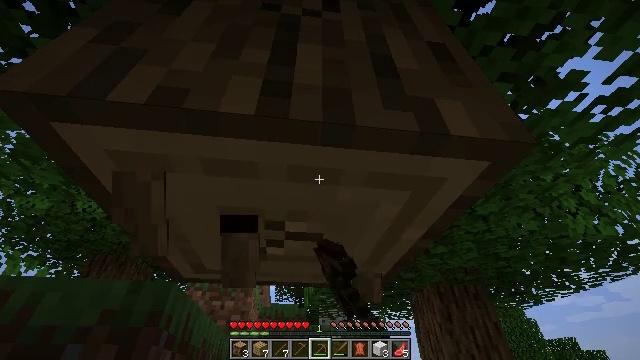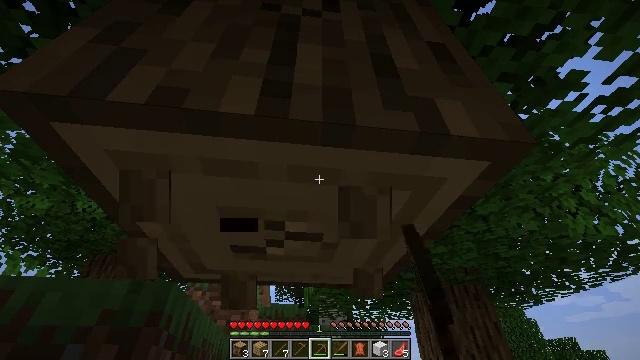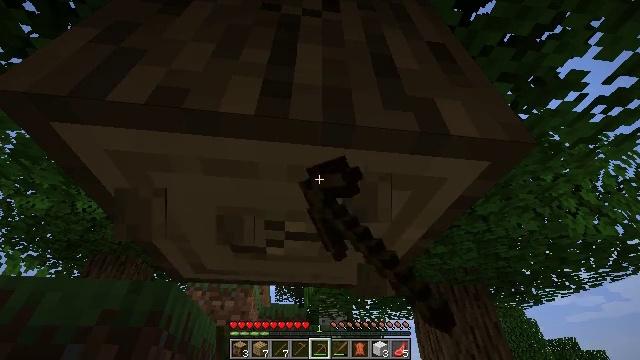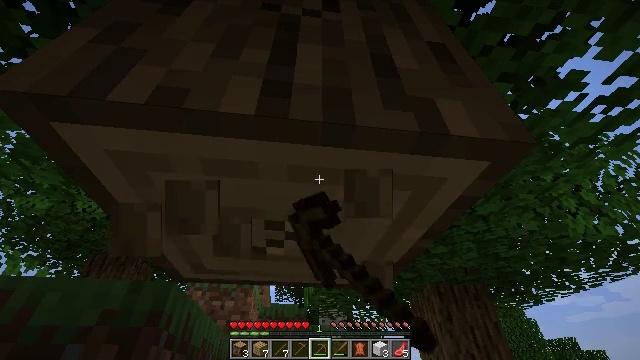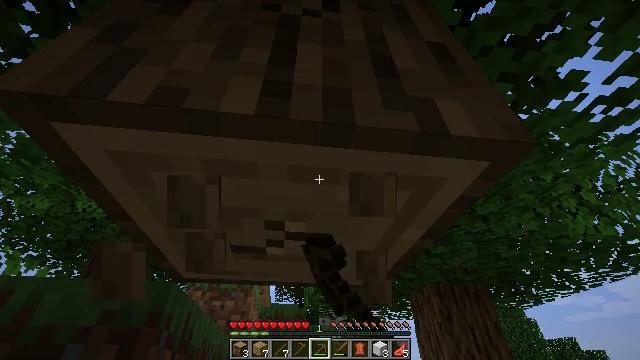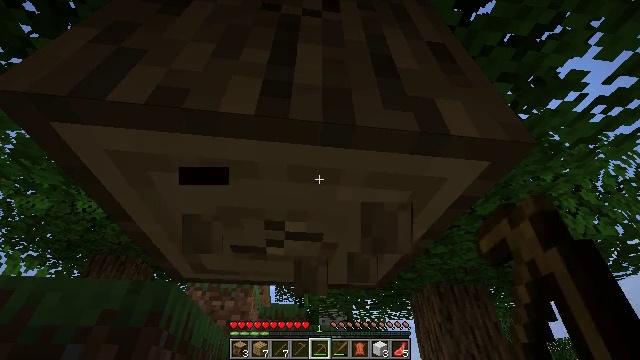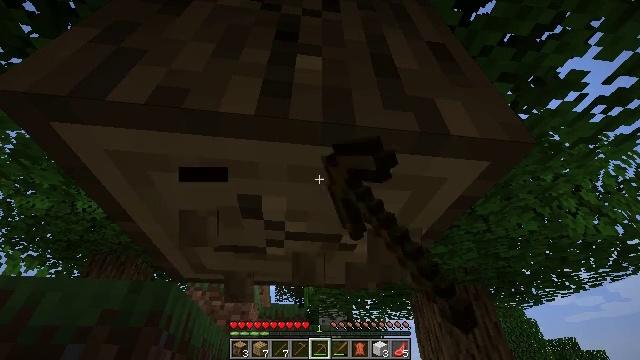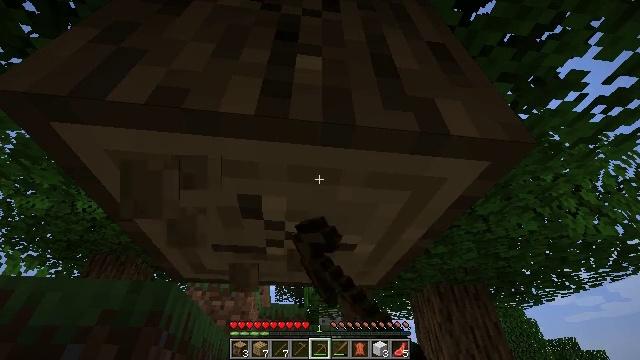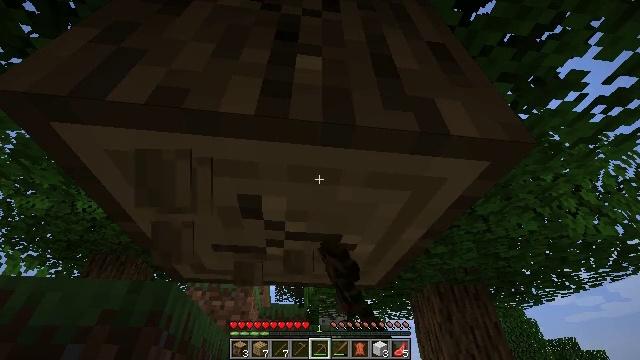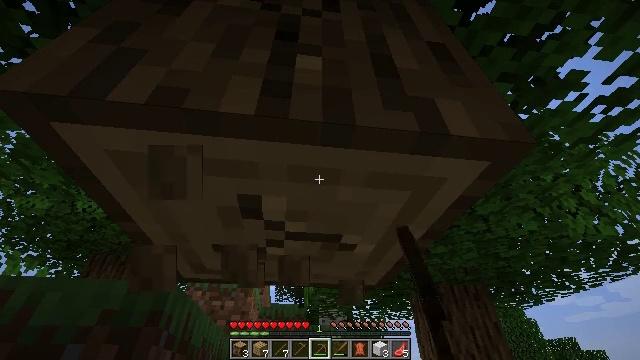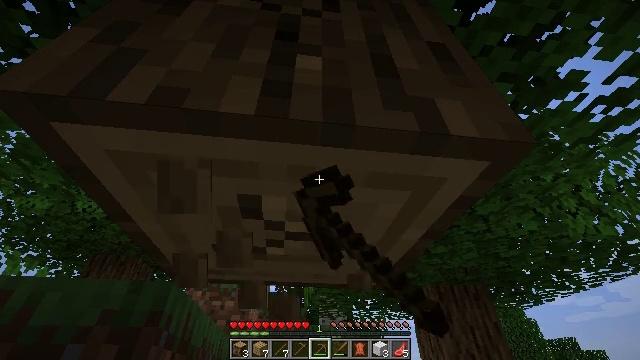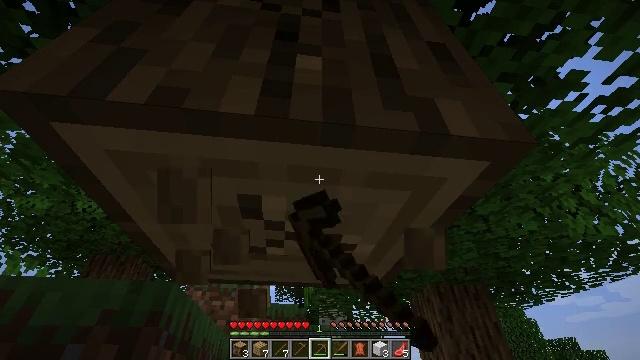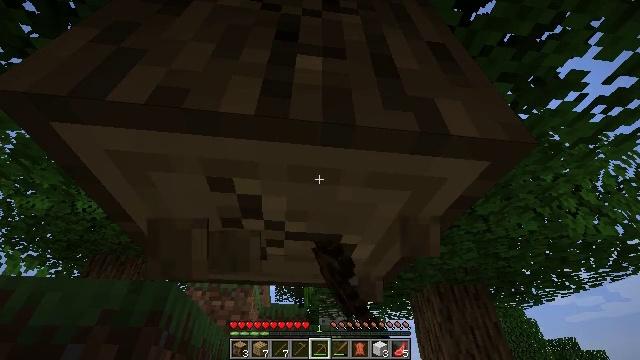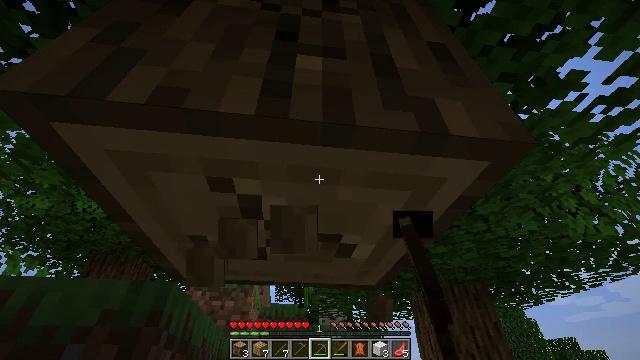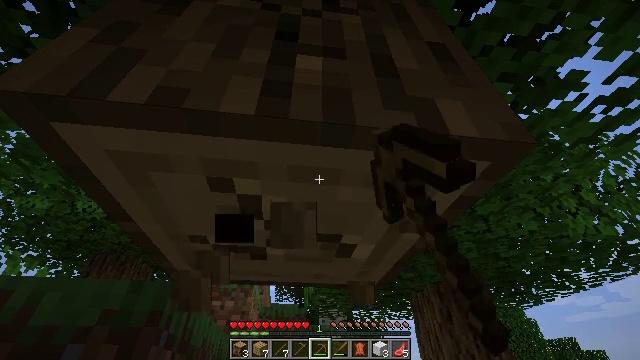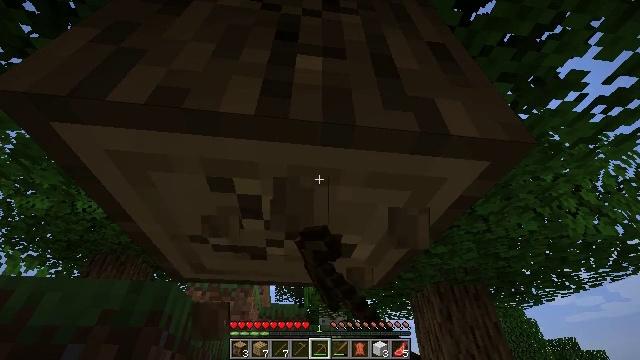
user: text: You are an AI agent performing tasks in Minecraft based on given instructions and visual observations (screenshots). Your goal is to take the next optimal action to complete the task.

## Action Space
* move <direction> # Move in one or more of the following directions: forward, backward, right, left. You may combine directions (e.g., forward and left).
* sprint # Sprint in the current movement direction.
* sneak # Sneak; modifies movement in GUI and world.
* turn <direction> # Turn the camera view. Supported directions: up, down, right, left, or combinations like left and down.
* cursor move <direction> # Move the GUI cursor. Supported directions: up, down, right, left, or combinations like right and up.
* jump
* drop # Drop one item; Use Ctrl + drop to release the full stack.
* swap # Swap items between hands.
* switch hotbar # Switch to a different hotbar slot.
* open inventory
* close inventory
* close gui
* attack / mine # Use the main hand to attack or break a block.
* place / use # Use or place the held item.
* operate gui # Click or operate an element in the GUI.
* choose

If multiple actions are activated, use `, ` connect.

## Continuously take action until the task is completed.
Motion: motion action
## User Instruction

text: Chop down the oak log.
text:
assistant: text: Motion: attack / mine
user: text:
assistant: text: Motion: attack / mine
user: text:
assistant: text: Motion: attack / mine
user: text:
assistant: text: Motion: attack / mine
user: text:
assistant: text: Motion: attack / mine
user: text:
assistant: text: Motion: attack / mine
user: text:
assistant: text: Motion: attack / mine
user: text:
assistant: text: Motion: attack / mine
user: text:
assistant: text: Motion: attack / mine
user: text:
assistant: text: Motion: attack / mine
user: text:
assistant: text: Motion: attack / mine
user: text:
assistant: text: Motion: attack / mine
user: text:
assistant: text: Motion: attack / mine
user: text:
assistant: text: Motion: attack / mine
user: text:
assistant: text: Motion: attack / mine
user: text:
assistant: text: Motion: attack / mine
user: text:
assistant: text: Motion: attack / mine
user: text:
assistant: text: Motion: attack / mine
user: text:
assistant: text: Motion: attack / mine
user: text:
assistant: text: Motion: attack / mine
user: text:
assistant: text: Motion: attack / mine
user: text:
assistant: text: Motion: attack / mine
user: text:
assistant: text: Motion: attack / mine
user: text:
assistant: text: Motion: attack / mine
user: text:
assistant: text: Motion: attack / mine
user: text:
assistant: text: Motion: attack / mine
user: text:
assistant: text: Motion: attack / mine
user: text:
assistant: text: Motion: attack / mine
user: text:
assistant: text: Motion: attack / mine
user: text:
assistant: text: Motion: attack / mine